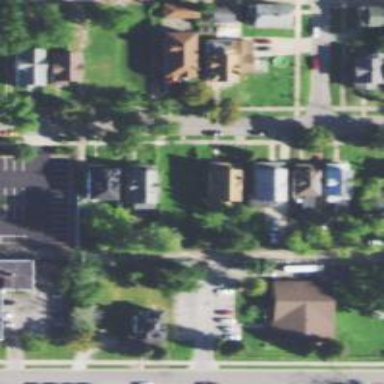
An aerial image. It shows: Neighborhood.